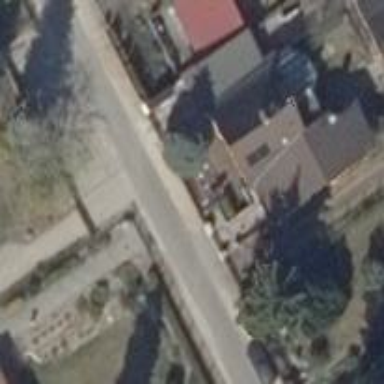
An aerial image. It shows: Gabled roof house.